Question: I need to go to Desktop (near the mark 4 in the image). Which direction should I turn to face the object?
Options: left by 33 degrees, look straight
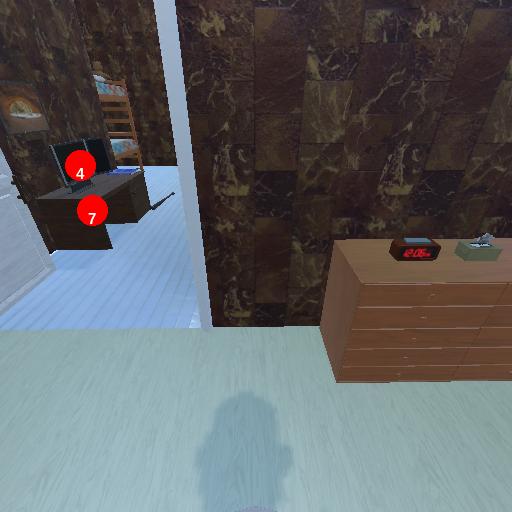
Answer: left by 33 degrees